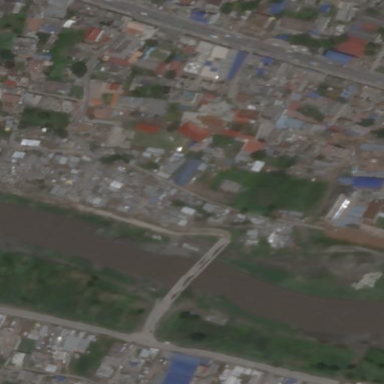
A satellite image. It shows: Informal settlement within residential area.